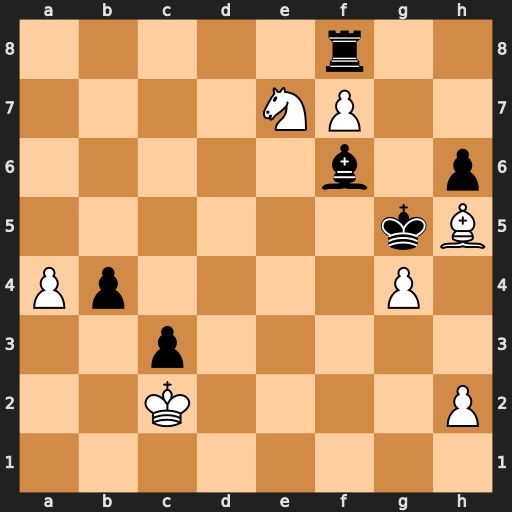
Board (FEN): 5r2/4NP2/5b1p/6kB/Pp4P1/2p5/2K4P/8
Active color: w
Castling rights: -
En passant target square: -
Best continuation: h4+ Kf4 Ng6+ Ke3 Nxf8